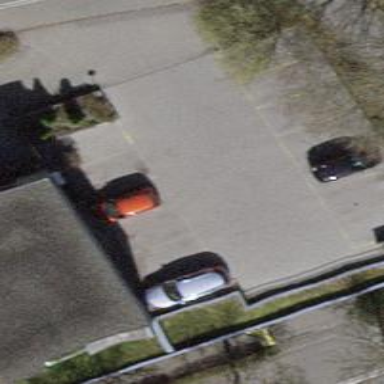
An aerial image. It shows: Rooftop parking area.